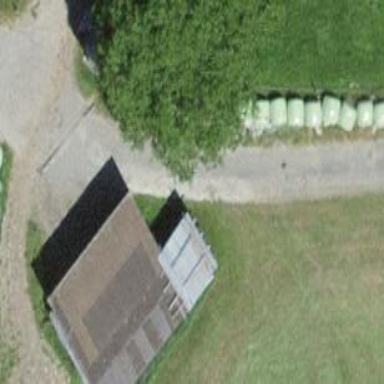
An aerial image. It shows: Shed.